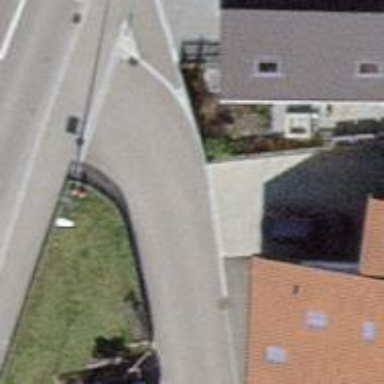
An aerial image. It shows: Sidewalk.